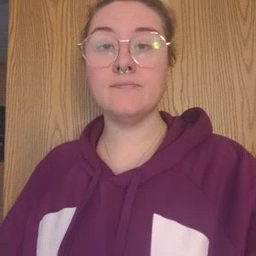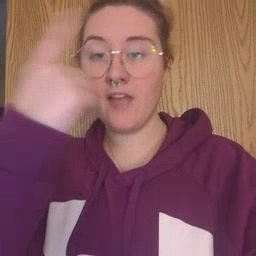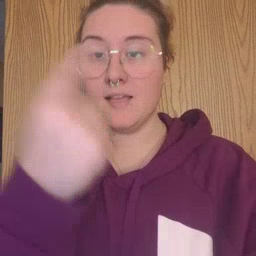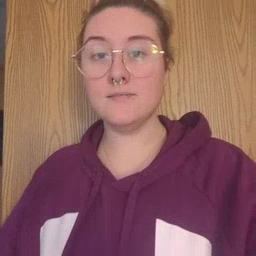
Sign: face